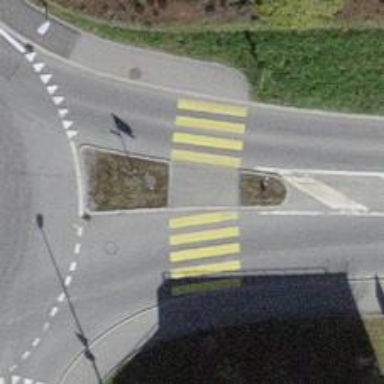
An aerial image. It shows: Uncontrolled crossing with zebra marking and crossing island.